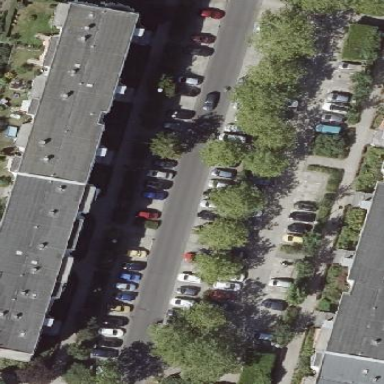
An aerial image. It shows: Street side parking area.